Question: I'm having trouble with some div's position and layout.
The layout I want:

I want the title to always appear in full and on the right. The subtitle should appear on the left but with any overflow hidden so the title's length always takes precedent.
I have the following code:
'''
<html>
<head>
<style type="text/css">
.title {height: 25px; text-align:left; width: 300px; border:1px solid red;}
.subtitle {height: 20px; overflow:hidden; float:left; border: 1px solid blue;}
</style>
</head>
<body>
<div class="title">
Title number 1
<div class="subtitle">This is subtitle that is longer with even more text</div>
</div>
</body>
</html>
'''
At the minute if the subtitle is too long it just hovers underneath.
Any ideas?
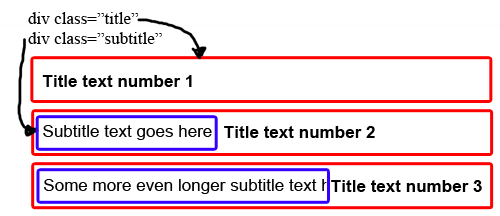
Answer: This is a good time to use <URL>.
<URL>
'''
<div class="row">
<div class="title">Title number 1</div>
<div class="subtitle">This is subtitle that is longer with even more text</div>
</div>
'''
'''
.row {
width: 200px;
float: left;
border: 1px dashed #444;
padding: 3px;
}
.title {
float: right;
border: 1px solid #666;
}
.subtitle {
overflow: hidden;
white-space: nowrap;
text-overflow: ellipsis;
border: 1px solid #f0f;
}
'''